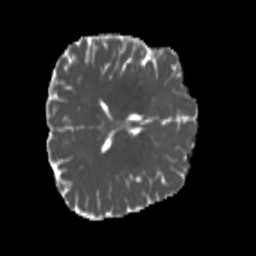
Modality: MD
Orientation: axial
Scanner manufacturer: siemens
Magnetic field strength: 3 T
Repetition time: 4 s
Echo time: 0.0594 s